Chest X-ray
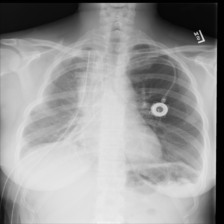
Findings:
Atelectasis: negative
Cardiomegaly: negative
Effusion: negative
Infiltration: negative
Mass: negative
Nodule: negative
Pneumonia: negative
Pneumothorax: negative
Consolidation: negative
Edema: negative
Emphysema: negative
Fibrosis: negative
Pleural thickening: positive
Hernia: negative